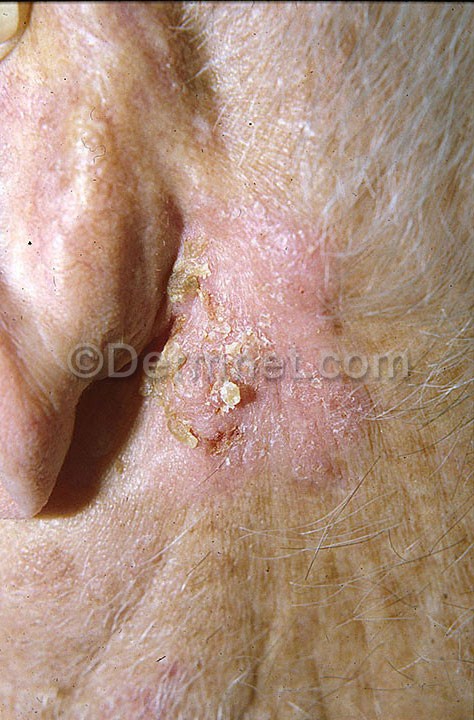
Disease: Actinic Keratosis Basal Cell Carcinoma and other Malignant Lesions